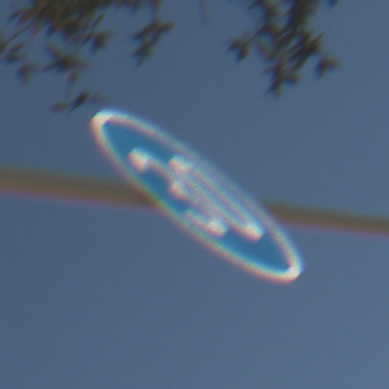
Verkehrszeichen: VorgeschriebeneMindestgeschwindigkeit
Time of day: Midday
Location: Outdoor (Nature)
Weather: Clear
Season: NotSpecified
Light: Natural